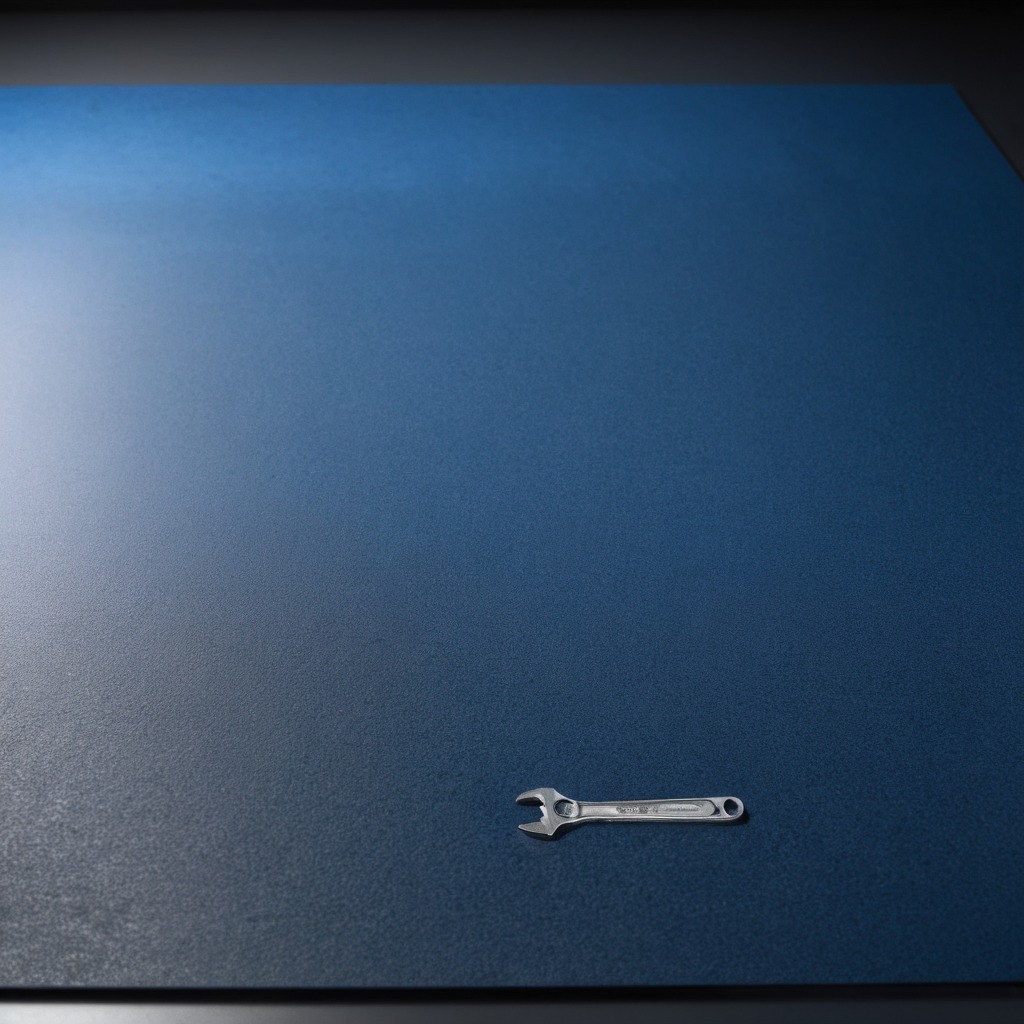
A wrench lying on a clean granite tabletop covered with a blue rubber mat inside a workshop under bright overhead lighting crisp shadows high clarity worn but beneath the mat